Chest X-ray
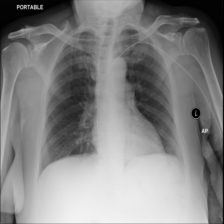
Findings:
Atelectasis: negative
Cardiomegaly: negative
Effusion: negative
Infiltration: negative
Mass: negative
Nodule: negative
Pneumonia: negative
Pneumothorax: negative
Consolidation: negative
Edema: negative
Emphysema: negative
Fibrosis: negative
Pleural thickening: negative
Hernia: negative